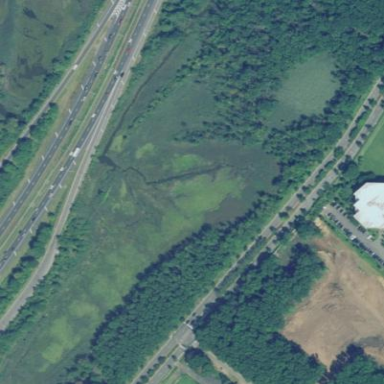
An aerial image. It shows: Wetland area characterized by wet meadow.